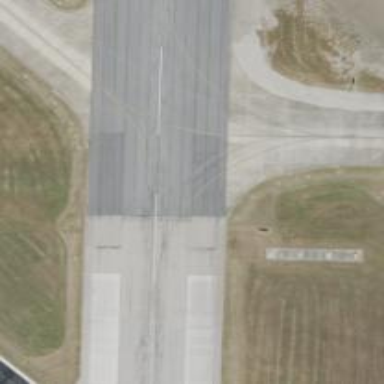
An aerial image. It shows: View of taxiway at the airport.